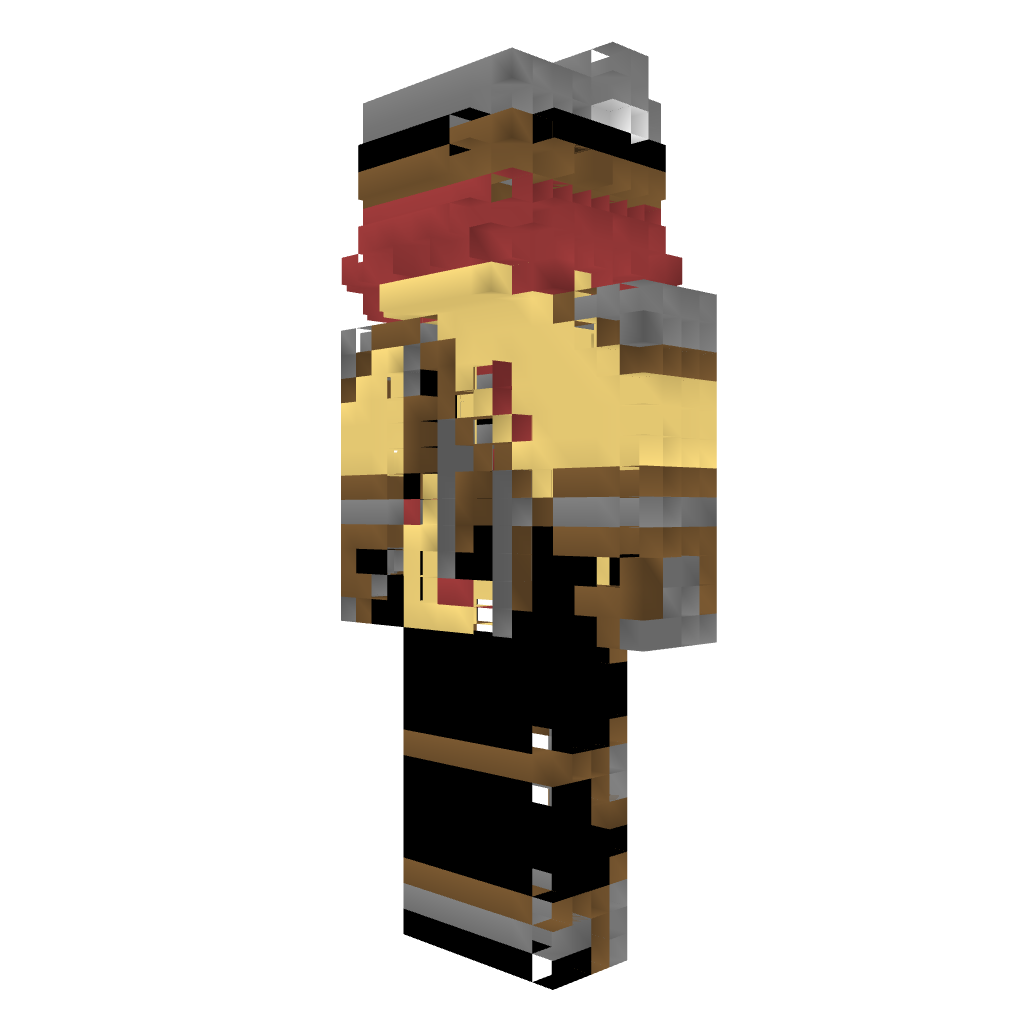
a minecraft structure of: HoneyDew Statue high quality